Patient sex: M
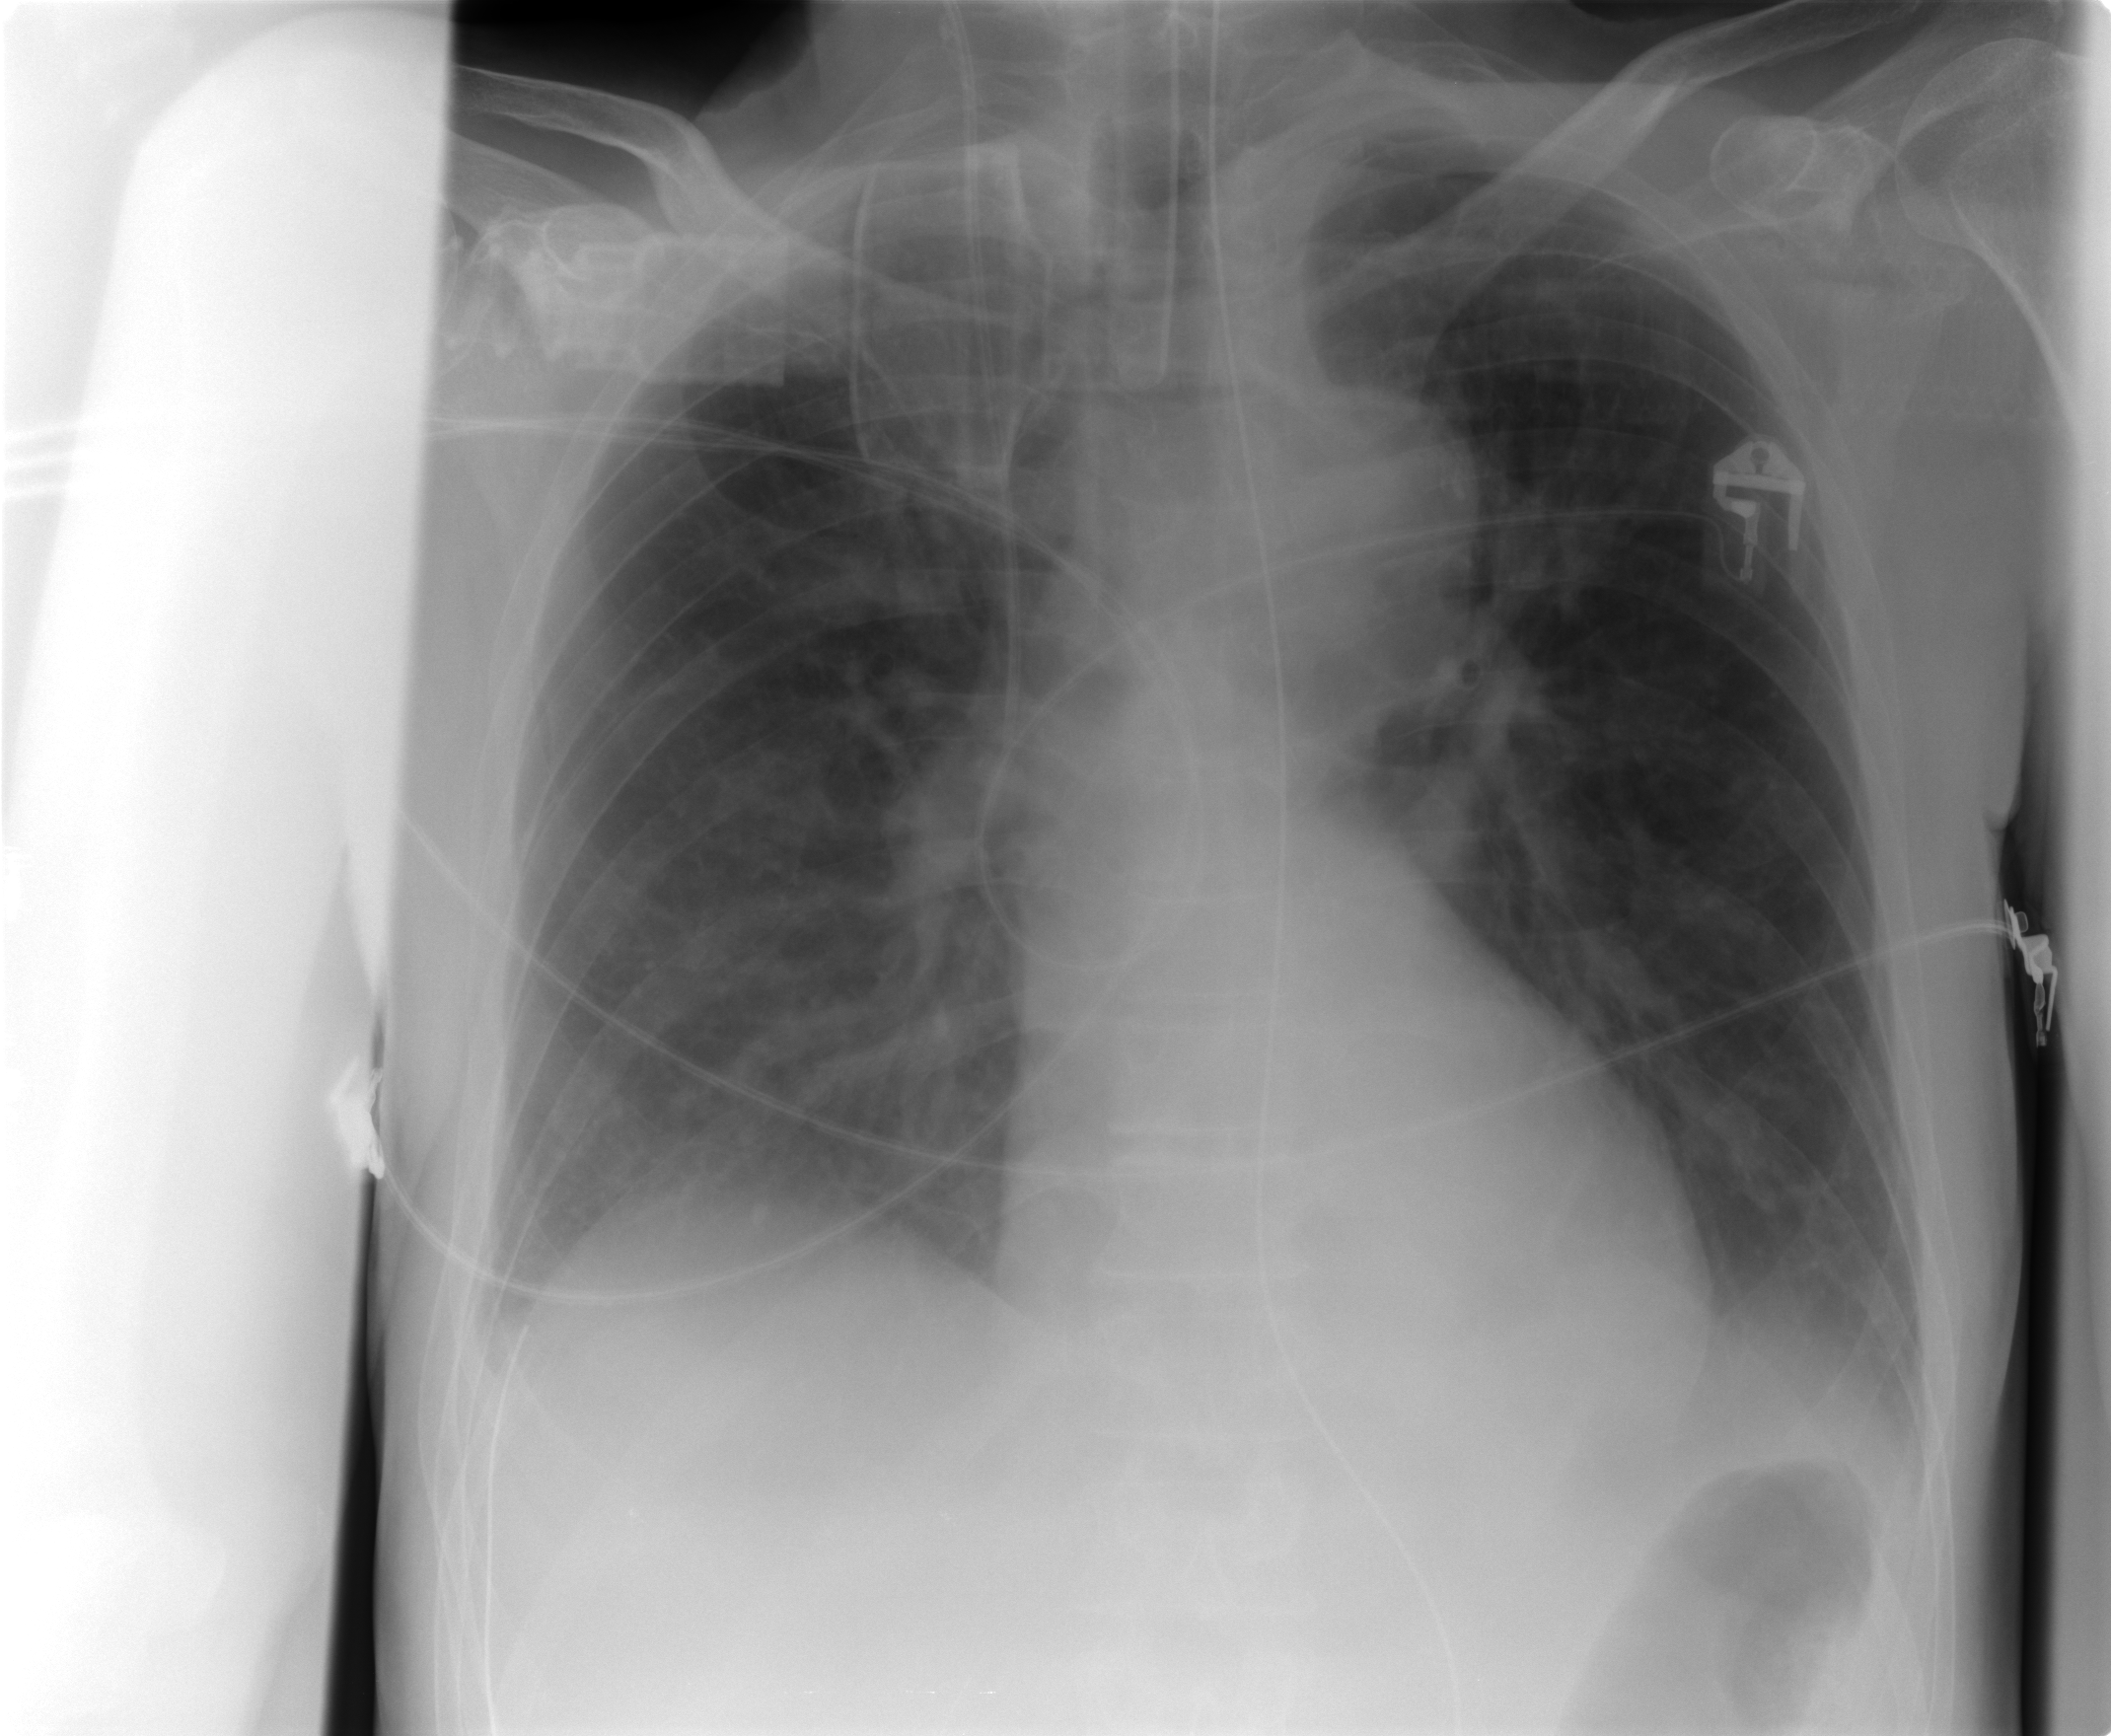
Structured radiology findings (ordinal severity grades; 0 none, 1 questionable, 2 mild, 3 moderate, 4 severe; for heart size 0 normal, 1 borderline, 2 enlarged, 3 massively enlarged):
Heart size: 1
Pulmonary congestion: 0
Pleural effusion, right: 1
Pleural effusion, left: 1
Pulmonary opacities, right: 0
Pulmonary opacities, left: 0
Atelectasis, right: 0
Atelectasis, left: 0